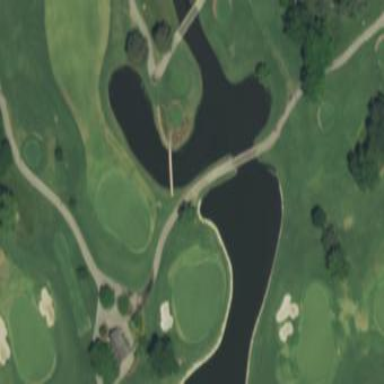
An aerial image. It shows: Water hazard in golf course. The hazard is natural water feature.